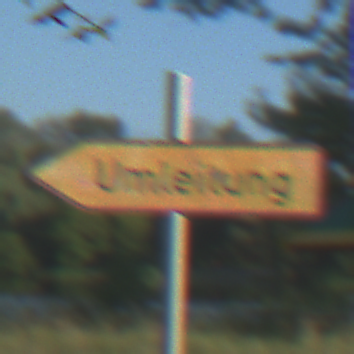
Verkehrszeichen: UmleitungswegweiserLinksweisend
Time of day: MorningAfternoon
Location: Outdoor (Nature)
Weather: Clear
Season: NotSpecified
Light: Natural